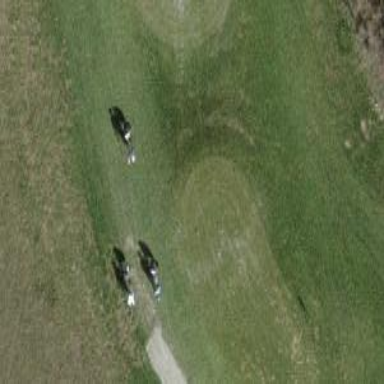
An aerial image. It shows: Golf tee.